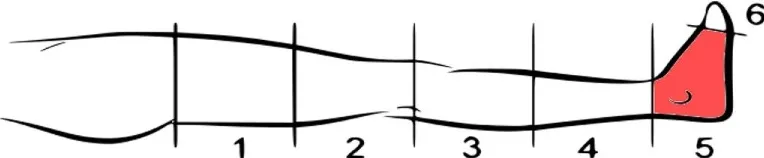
Representation of the phantom limb pain location in the lower-limb amputee subject treated with phantom motor execution.
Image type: medical_photograph (other_medical_photograph)